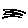
Label: line